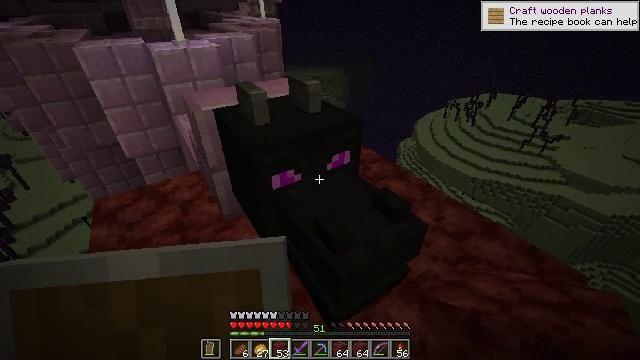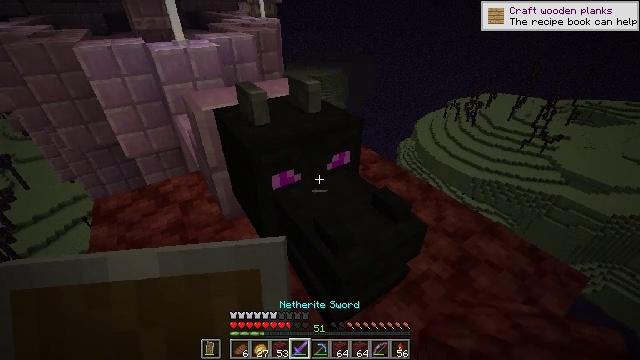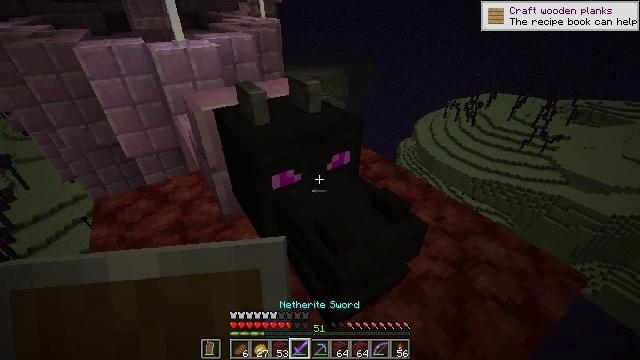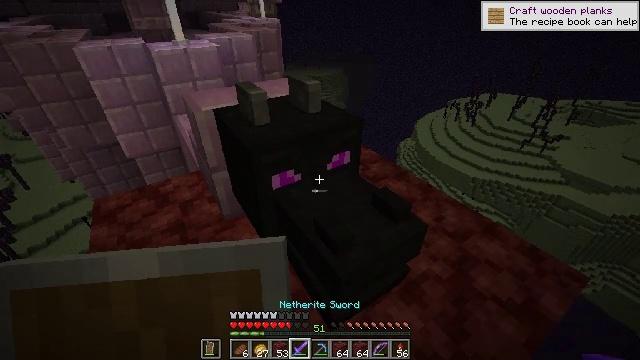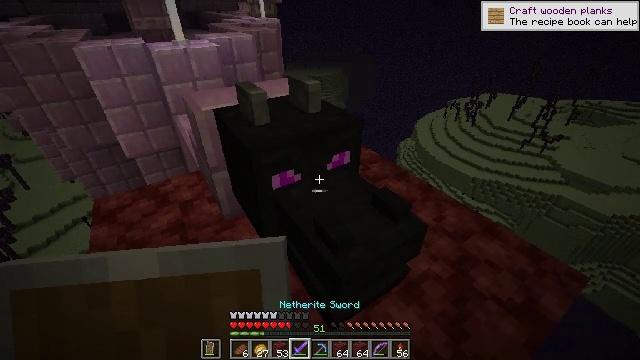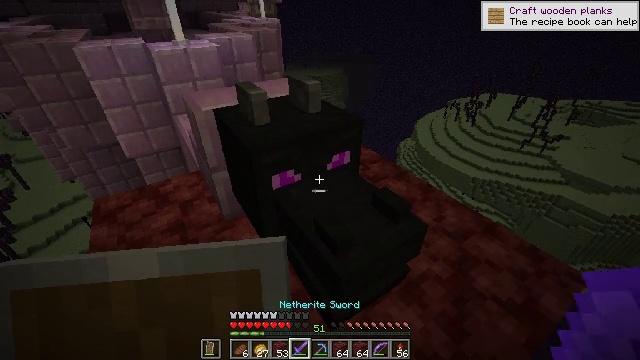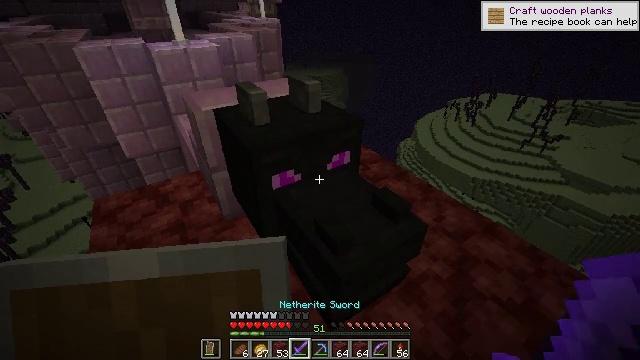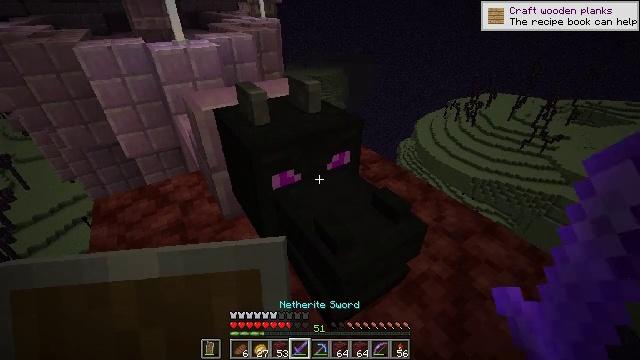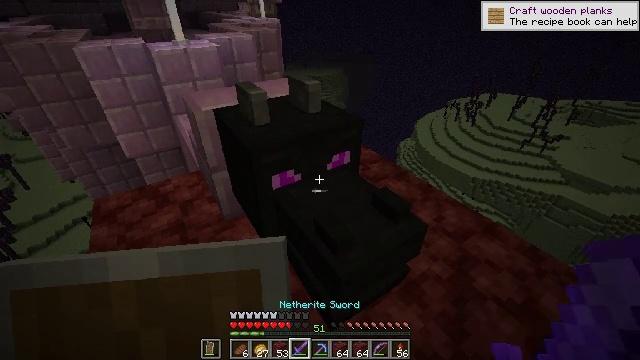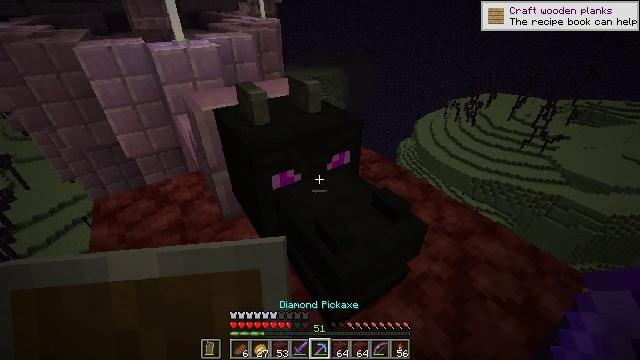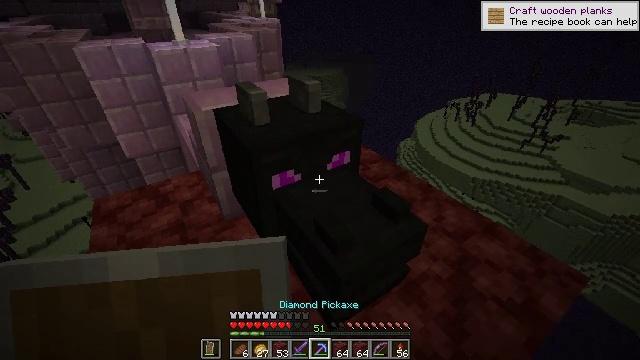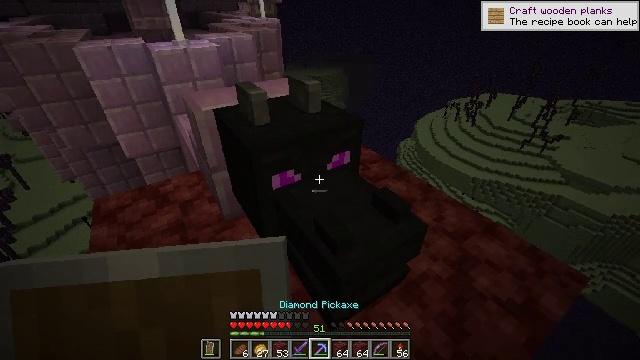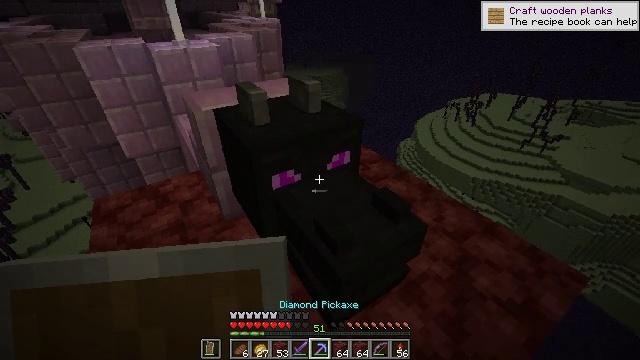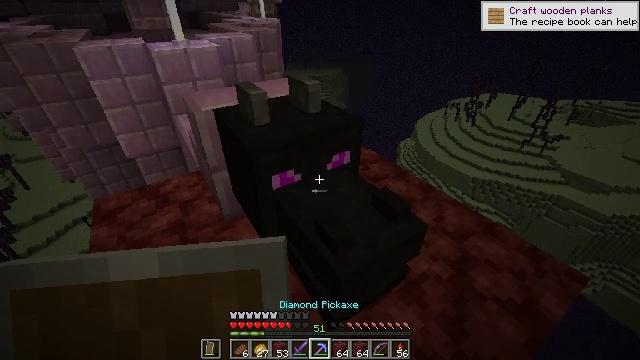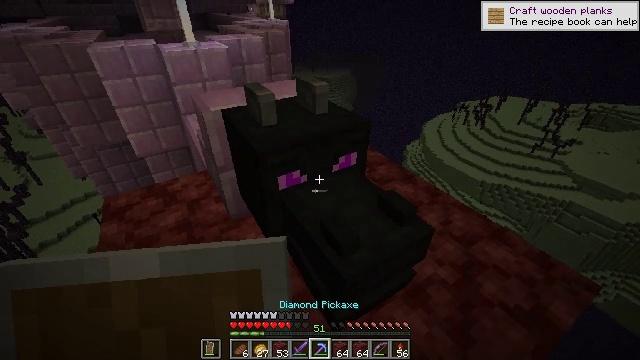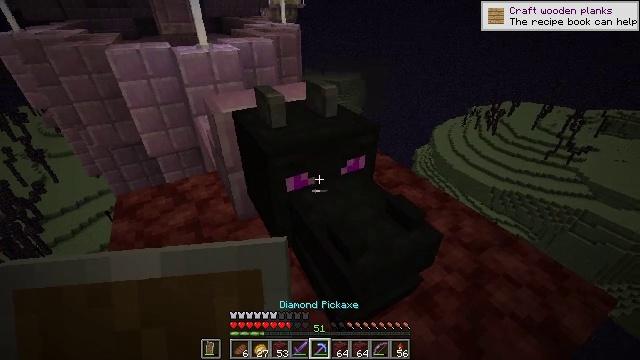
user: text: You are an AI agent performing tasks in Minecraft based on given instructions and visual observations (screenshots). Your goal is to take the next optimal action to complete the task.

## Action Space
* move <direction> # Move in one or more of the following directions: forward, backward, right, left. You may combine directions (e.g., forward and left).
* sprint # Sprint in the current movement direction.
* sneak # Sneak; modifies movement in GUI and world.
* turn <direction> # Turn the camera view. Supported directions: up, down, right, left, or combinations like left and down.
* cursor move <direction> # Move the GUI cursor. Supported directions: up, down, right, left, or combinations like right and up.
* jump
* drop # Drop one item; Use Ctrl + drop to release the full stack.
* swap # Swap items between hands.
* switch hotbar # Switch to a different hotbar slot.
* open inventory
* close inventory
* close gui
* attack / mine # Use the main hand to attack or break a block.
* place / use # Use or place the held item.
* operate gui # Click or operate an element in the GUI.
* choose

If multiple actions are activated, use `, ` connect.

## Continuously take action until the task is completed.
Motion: motion action
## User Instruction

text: Break the dragon head mounted on the wall.
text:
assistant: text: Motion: no_op
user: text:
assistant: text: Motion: no_op
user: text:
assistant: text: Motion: no_op
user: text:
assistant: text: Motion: no_op
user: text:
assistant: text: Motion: no_op
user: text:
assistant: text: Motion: no_op
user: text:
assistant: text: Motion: no_op
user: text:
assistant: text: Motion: no_op
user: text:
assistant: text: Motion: no_op
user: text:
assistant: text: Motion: no_op
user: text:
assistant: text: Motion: no_op
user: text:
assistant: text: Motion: no_op
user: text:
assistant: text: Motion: no_op
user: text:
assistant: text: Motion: turn left
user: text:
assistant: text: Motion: turn left
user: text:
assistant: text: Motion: no_op
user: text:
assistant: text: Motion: attack / mine
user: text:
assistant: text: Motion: attack / mine
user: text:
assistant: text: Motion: attack / mine
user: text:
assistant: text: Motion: no_op
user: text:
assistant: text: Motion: no_op
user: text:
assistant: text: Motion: no_op
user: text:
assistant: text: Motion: no_op
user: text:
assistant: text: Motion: no_op
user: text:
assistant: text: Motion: no_op
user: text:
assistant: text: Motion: no_op
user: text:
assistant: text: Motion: attack / mine
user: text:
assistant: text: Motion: attack / mine
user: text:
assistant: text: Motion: attack / mine
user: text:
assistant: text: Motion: attack / mine